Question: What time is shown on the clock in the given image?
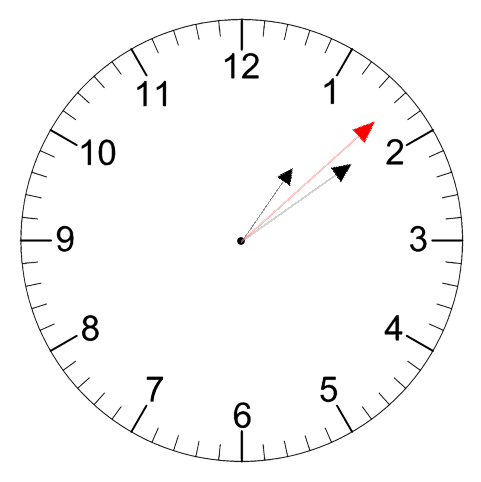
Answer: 01:09:08